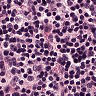
Metastatic tissue present: no